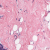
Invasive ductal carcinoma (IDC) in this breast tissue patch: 1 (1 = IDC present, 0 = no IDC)